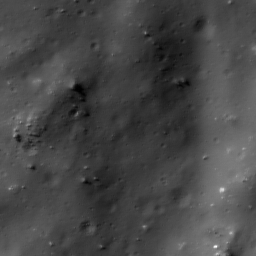
Host type: background_regolith
Lunar coordinates: latitude nan, longitude nan